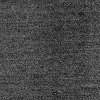
Atmospheric dust classification: dusty